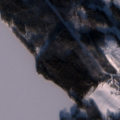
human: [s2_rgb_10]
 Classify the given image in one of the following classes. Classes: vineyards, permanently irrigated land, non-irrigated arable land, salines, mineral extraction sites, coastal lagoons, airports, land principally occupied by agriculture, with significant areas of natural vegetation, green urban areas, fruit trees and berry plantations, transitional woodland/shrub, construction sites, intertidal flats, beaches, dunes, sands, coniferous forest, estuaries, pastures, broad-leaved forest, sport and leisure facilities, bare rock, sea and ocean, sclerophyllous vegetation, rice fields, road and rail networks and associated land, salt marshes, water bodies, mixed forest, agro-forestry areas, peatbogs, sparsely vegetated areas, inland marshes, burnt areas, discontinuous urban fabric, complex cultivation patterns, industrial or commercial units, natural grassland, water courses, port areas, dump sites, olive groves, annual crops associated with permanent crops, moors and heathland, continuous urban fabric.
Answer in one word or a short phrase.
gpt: land principally occupied by agriculture, with significant areas of natural vegetation, broad-leaved forest, mixed forest, transitional woodland/shrub, water bodies